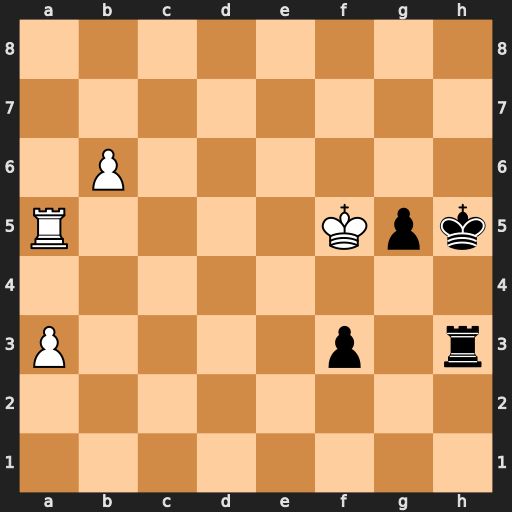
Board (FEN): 8/8/1P6/R4Kpk/8/P4p1r/8/8
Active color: w
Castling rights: -
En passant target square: -
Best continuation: Ra8 Kh4 b7 f2 Rh8+ Kg3 b8=Q+